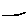
Label: line